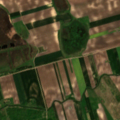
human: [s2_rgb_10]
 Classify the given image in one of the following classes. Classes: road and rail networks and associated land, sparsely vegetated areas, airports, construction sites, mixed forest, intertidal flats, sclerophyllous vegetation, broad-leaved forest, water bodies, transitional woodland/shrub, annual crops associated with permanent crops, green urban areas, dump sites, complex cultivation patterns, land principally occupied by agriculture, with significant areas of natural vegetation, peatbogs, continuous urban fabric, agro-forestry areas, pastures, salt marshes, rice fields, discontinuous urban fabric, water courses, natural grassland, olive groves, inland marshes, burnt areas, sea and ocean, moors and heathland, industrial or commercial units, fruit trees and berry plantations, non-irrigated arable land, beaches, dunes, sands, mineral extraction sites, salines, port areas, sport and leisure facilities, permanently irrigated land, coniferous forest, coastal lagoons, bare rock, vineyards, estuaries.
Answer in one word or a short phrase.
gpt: non-irrigated arable land, land principally occupied by agriculture, with significant areas of natural vegetation, inland marshes